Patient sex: M
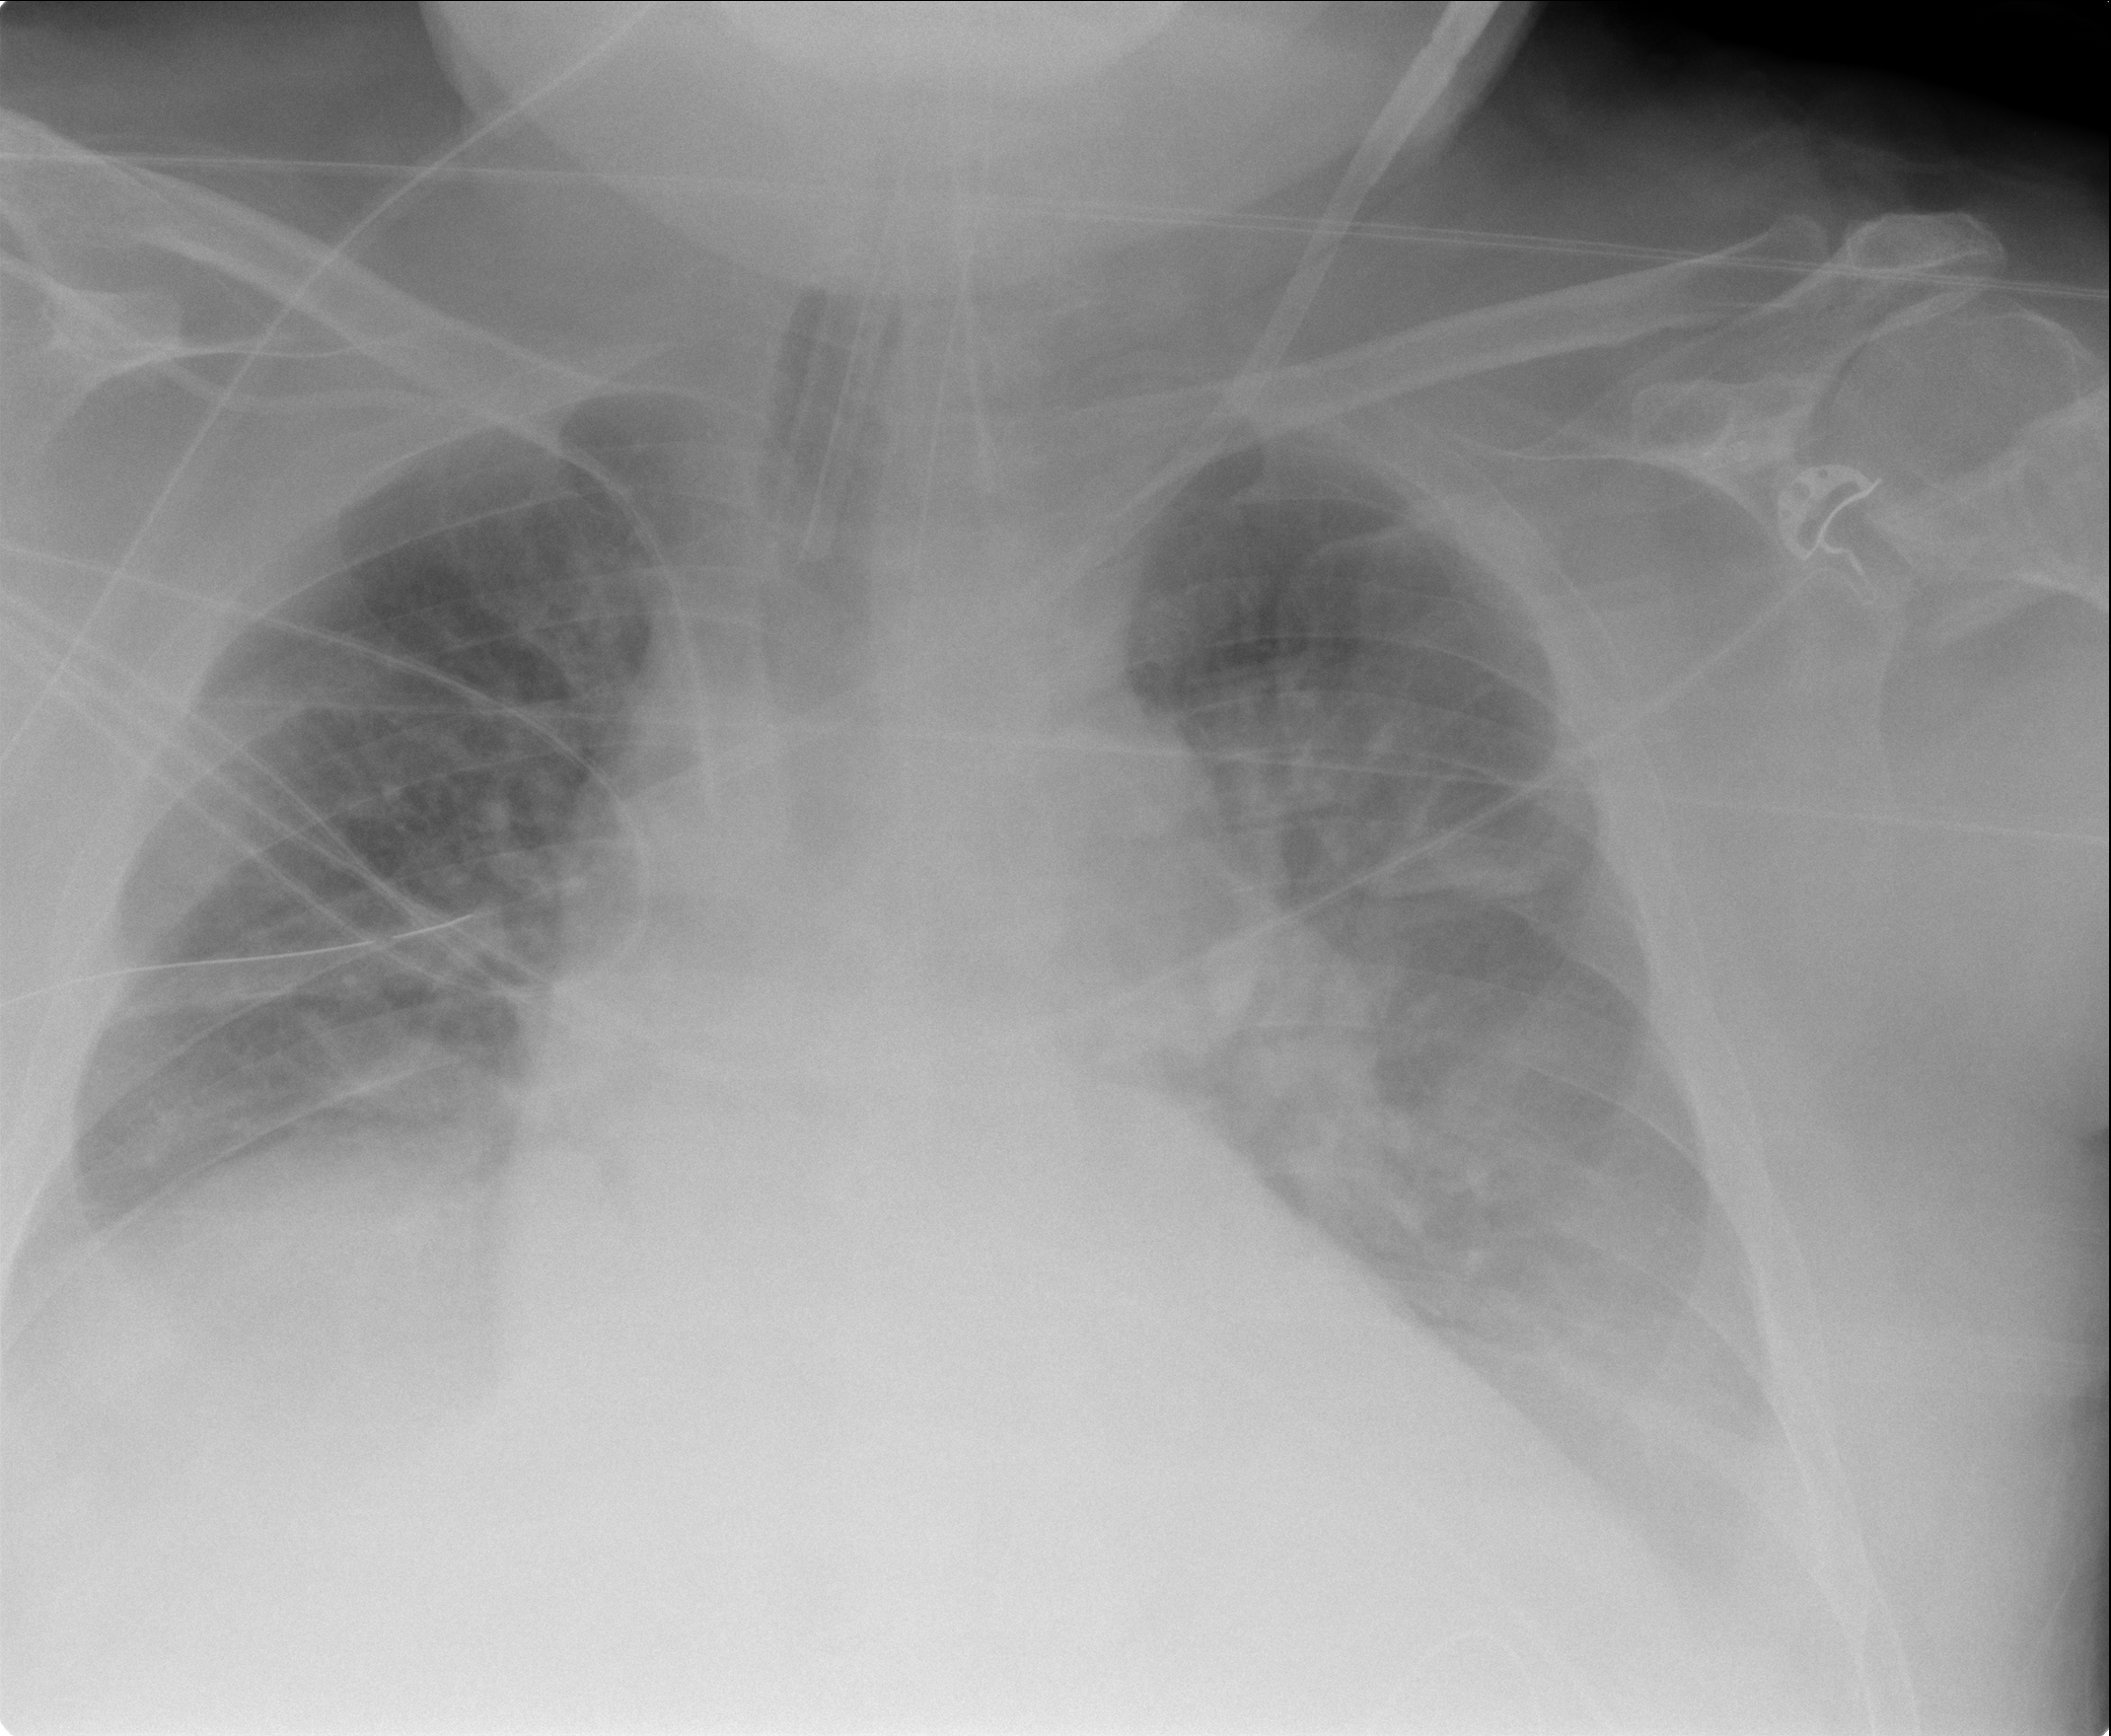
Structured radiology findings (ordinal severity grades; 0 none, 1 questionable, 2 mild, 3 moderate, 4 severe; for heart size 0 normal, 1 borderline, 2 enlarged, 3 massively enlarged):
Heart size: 2
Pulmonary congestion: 3
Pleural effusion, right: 0
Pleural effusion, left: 2
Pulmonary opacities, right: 0
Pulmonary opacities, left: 0
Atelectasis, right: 0
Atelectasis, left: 0